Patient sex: F
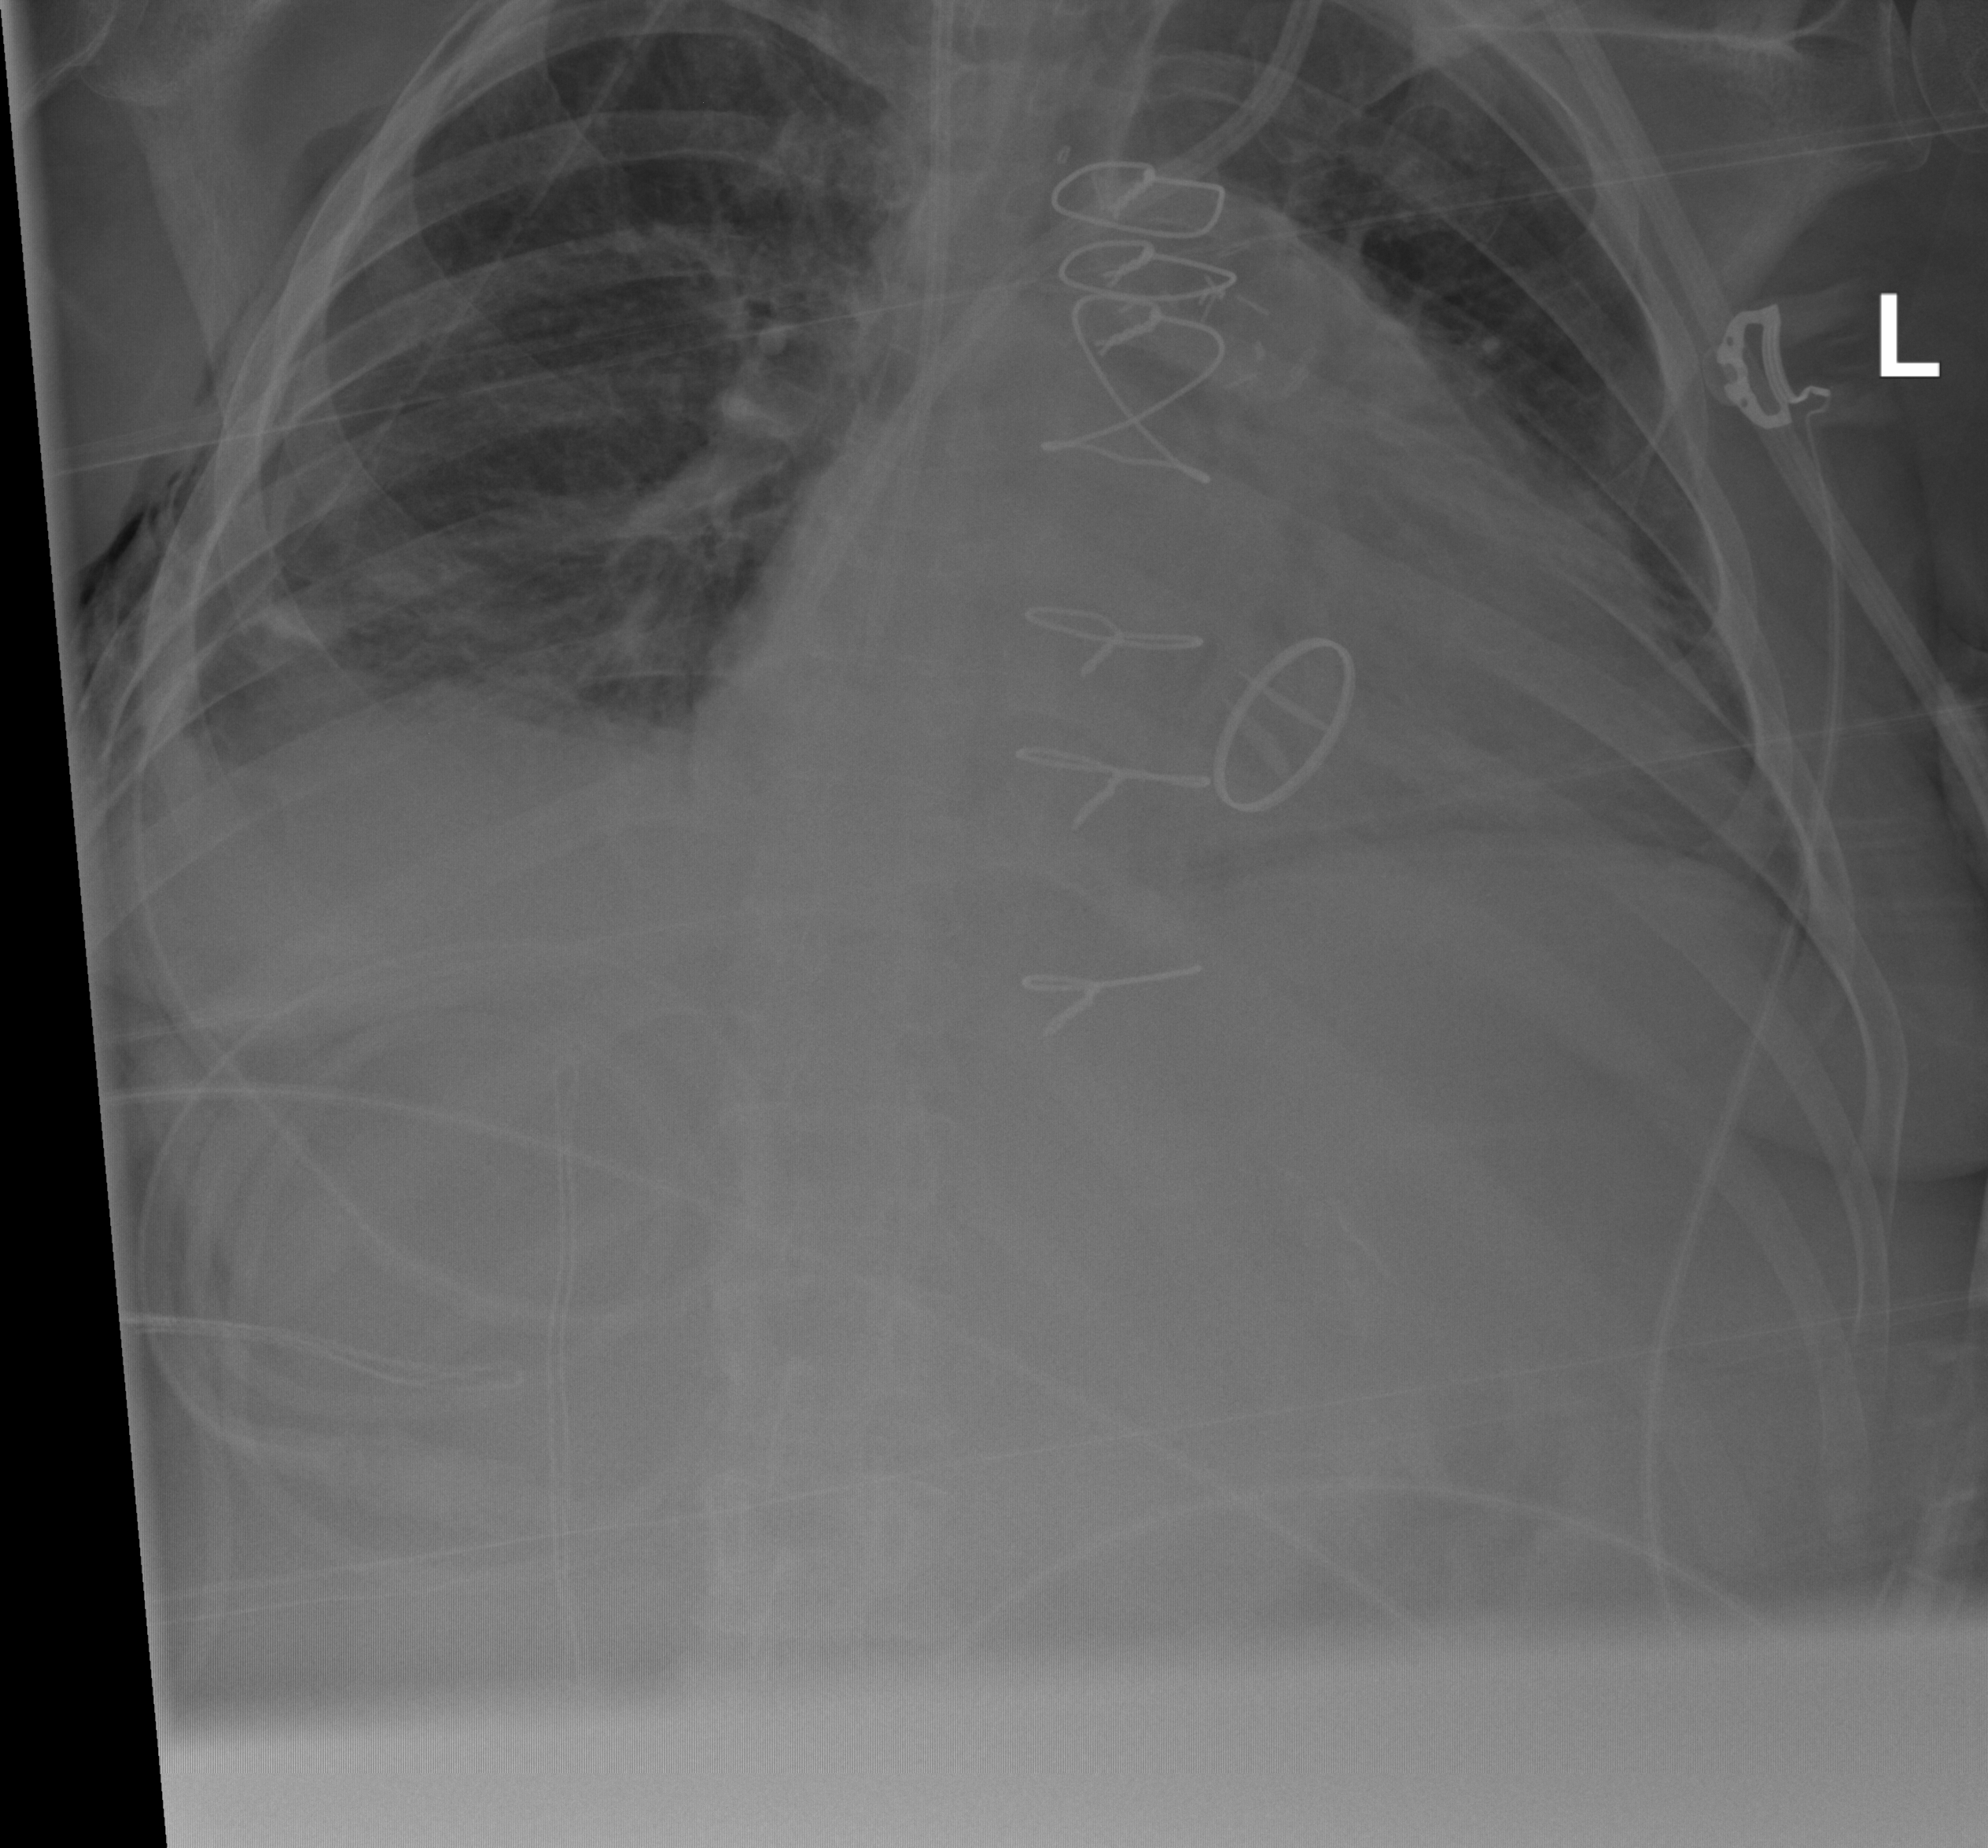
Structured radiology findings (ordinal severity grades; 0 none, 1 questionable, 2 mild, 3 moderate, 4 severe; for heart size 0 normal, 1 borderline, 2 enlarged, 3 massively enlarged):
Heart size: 2
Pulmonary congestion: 2
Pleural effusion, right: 2
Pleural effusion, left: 0
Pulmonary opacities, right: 2
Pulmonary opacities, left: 0
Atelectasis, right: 2
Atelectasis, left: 0